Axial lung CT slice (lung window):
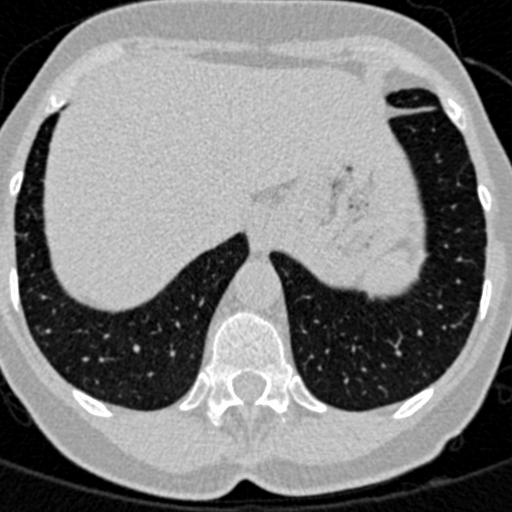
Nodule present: no